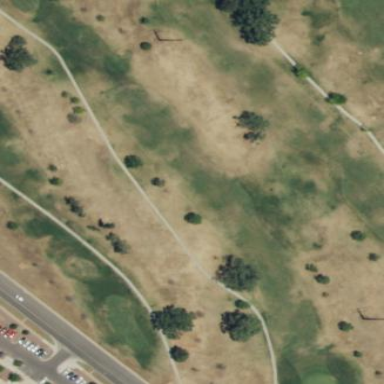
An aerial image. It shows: Golf fairway in the image.